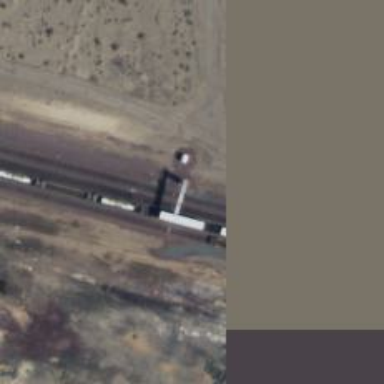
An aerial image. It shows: Railway signal.